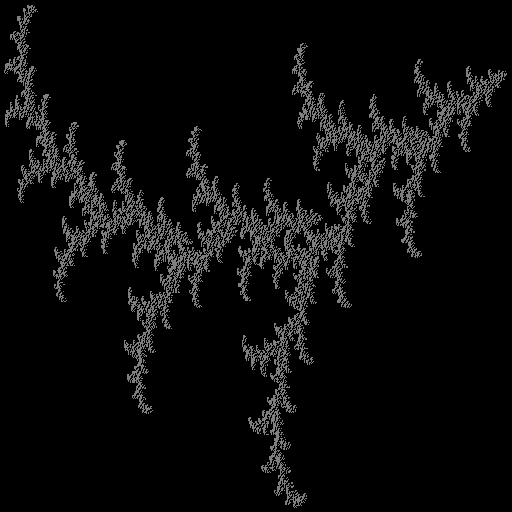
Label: branch